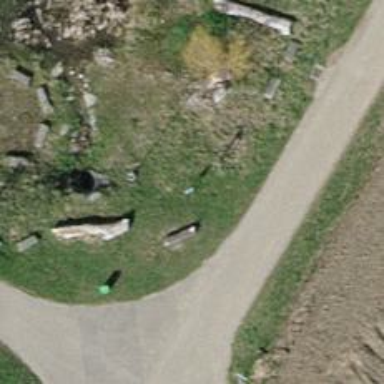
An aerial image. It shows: Bench for seating.